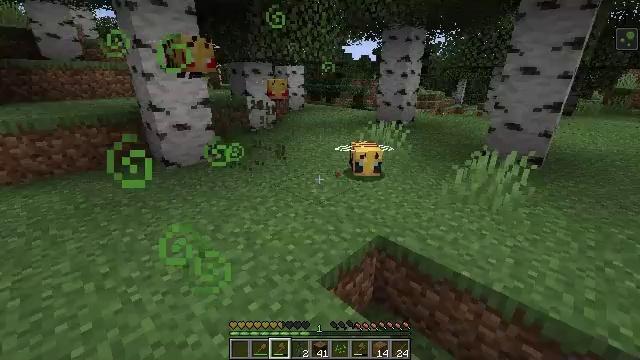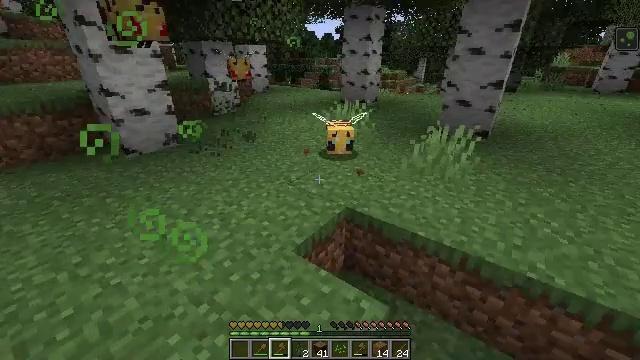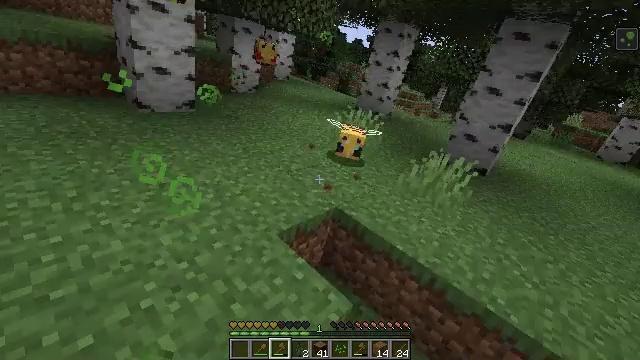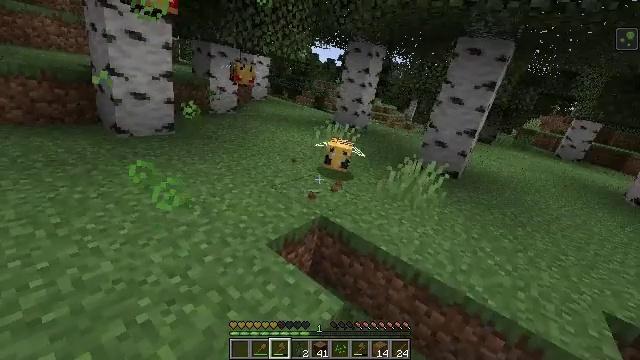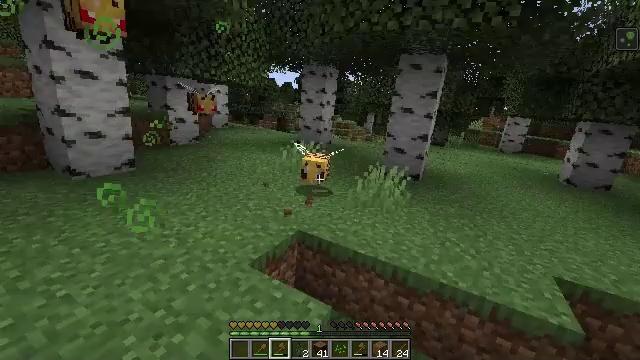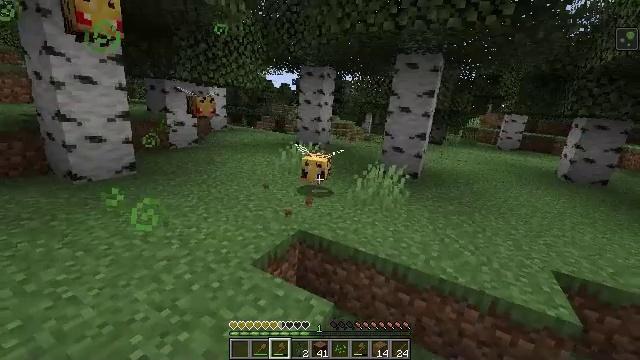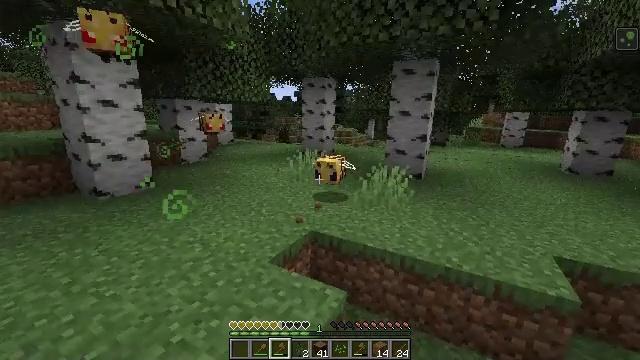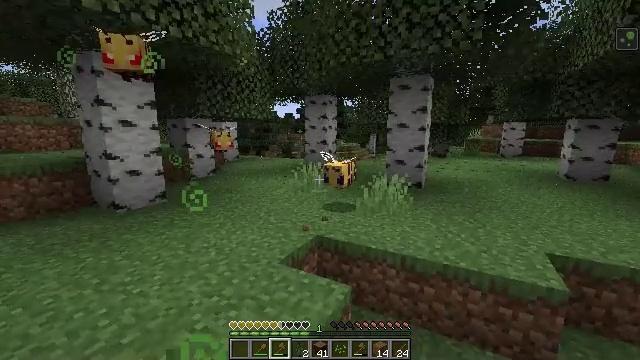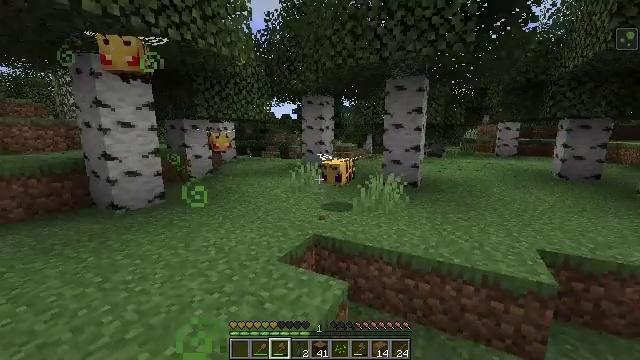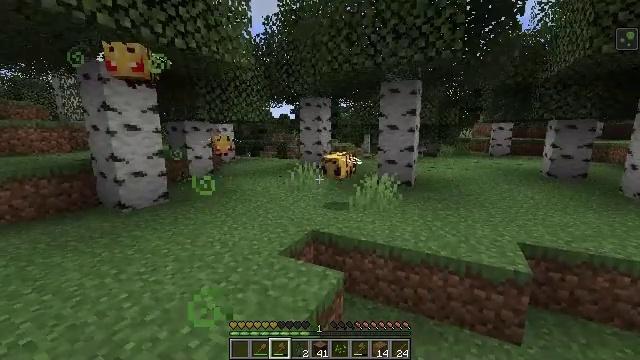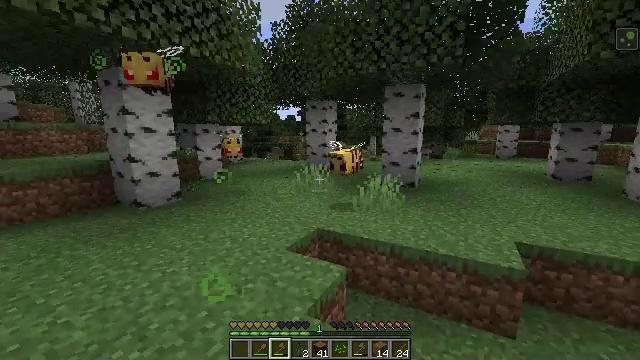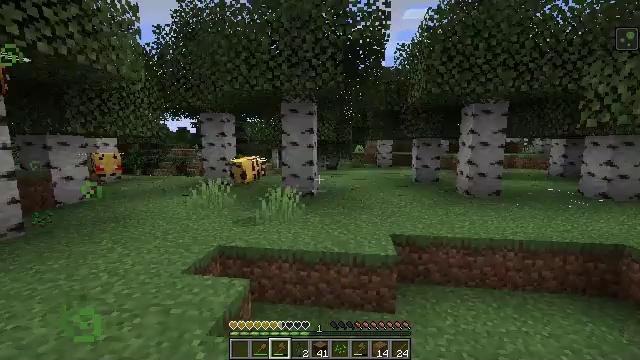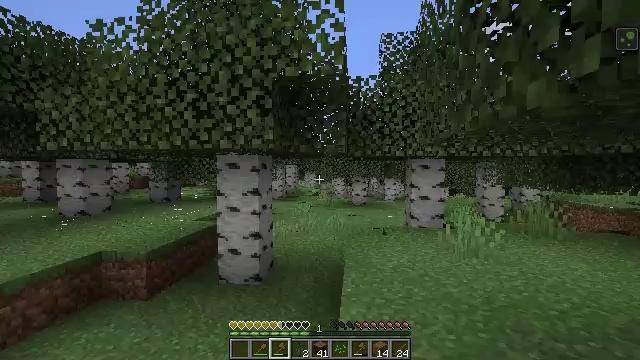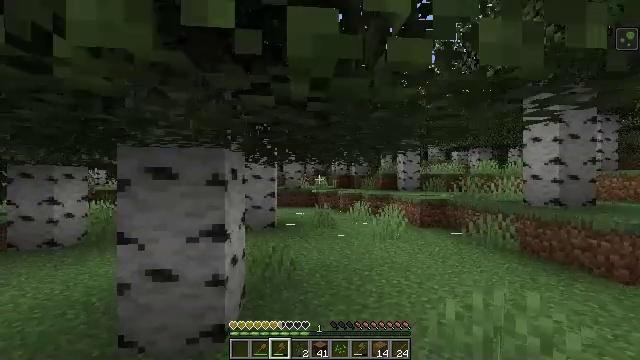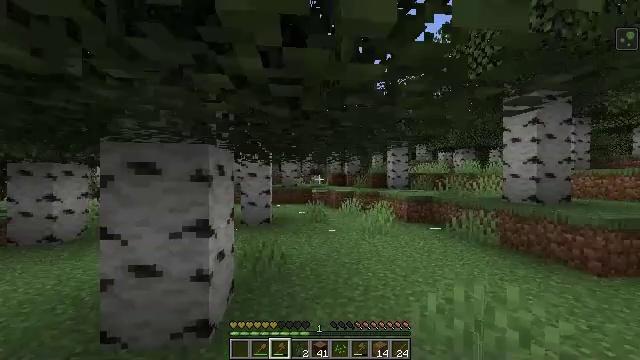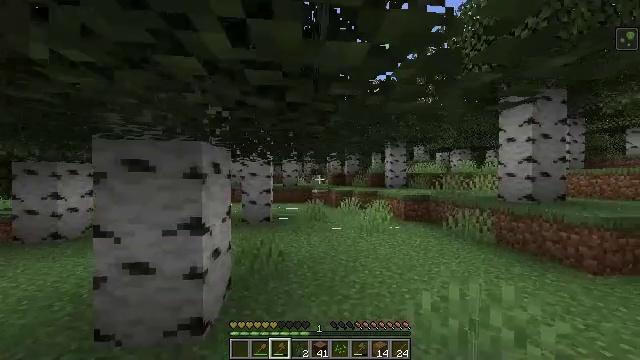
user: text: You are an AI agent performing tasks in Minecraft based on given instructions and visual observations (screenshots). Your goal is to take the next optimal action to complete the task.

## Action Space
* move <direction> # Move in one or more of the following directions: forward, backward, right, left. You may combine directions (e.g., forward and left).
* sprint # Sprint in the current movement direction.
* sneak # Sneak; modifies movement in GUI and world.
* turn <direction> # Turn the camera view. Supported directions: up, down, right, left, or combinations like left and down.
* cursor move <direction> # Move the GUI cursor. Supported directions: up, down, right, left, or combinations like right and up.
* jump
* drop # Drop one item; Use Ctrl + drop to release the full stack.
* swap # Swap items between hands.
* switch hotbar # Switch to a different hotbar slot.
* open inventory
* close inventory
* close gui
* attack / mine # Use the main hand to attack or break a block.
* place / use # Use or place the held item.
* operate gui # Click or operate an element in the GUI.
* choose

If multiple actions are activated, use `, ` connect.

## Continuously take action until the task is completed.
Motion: motion action
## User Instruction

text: Pick up the dandelion.
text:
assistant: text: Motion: move back, turn right and down, attack / mine
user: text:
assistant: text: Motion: move back, attack / mine
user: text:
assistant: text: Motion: move back, turn right and up, attack / mine
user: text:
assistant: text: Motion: move back, turn right and up, attack / mine
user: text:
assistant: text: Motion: move back, attack / mine
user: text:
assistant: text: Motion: move back, turn left and up, attack / mine
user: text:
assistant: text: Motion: move back, turn up
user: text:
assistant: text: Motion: move back, attack / mine
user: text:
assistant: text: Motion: move back, attack / mine
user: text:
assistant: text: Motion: move back, turn left, attack / mine
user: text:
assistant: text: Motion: move back and move right, turn right and up, attack / mine
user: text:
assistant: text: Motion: move back and move right, turn right and up, attack / mine
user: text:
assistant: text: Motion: move forward and move right, sprint, turn right and up
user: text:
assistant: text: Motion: move forward and move right, sprint
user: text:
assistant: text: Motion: move forward and move right, sprint
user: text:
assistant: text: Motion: move forward and move right, sprint, turn left and down
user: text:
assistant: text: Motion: move forward, sprint, jump
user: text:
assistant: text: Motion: move forward, sprint, turn left and down, jump
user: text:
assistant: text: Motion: move forward, sprint, turn left and down, jump
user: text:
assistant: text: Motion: move forward, sprint, turn right
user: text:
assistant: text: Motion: move forward and move right, sprint, turn right
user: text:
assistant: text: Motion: move forward and move right, sprint
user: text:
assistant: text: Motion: move forward and move right, sprint, turn left and down, jump
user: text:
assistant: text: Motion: move forward, sprint, jump
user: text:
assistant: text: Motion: move forward, sprint, jump
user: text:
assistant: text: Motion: move forward, sprint, jump
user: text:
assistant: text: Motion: move forward, sprint, turn up, jump
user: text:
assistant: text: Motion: move forward, sprint, jump
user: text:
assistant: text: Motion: move forward, sprint, jump
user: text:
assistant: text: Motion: move forward, sprint, jump